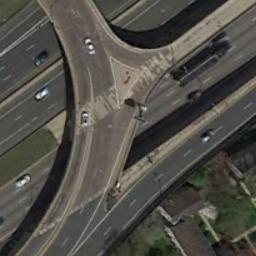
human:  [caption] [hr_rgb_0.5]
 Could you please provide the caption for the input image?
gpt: The overpass is over the roads and some cars are driving on the roads and the overpass .

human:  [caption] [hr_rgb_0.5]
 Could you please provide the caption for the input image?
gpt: The overpass is next to the grass with some cars .

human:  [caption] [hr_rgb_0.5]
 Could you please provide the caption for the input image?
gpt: On the highway, There is an overpass .

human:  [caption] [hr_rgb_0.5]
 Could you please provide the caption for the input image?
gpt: Several cars are on the road under the overpass .

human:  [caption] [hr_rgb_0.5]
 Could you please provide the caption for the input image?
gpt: There are some green lawns beside the overpass .